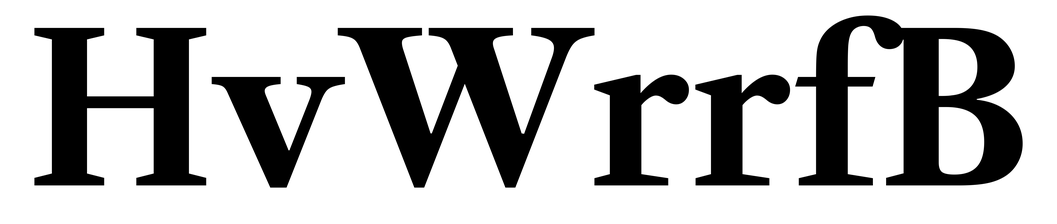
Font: LibreCaslonText_Bold